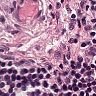
Metastatic tissue present: no